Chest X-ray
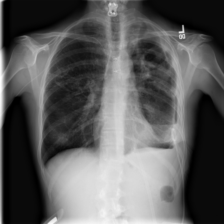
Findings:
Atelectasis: negative
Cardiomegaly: negative
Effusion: negative
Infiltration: negative
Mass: negative
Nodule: negative
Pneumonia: negative
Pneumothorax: negative
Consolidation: negative
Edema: negative
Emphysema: negative
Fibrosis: negative
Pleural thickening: negative
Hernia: negative